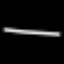
Label: line